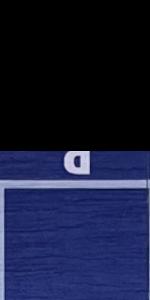
Label: Empty